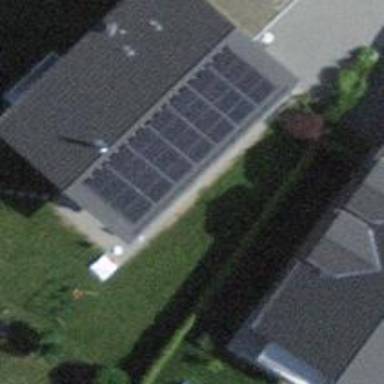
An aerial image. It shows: Solar photovoltaic panel generator.